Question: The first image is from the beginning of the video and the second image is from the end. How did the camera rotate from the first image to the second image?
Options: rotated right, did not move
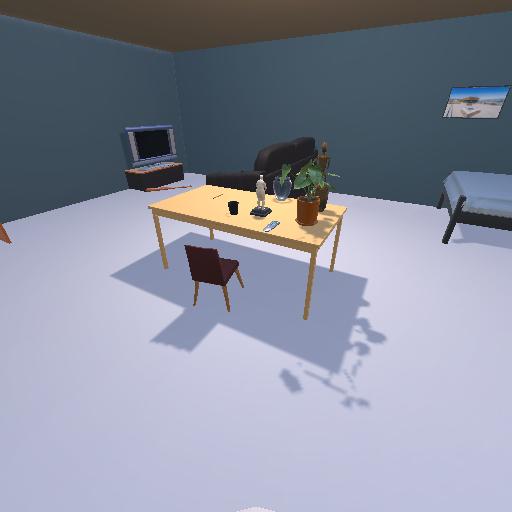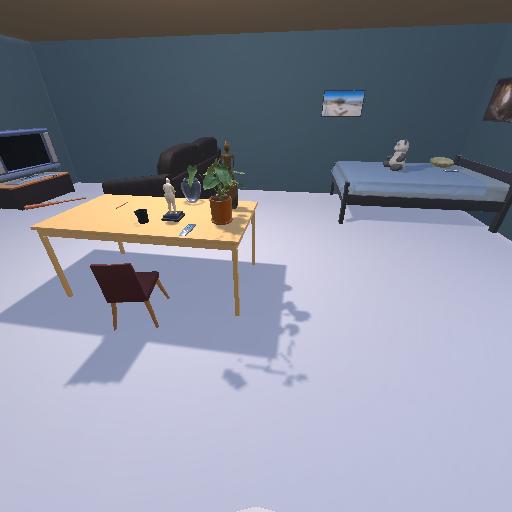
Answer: rotated right